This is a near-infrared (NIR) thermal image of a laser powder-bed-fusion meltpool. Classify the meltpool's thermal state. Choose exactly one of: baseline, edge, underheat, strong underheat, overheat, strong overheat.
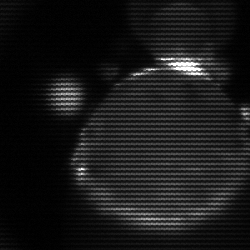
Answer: edge